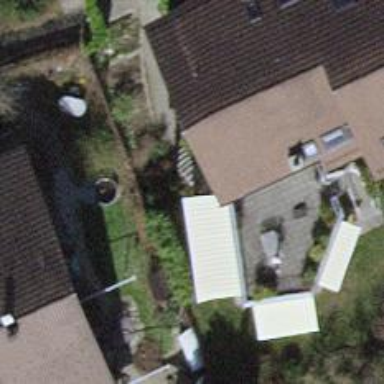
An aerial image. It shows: Building with tiled roof.